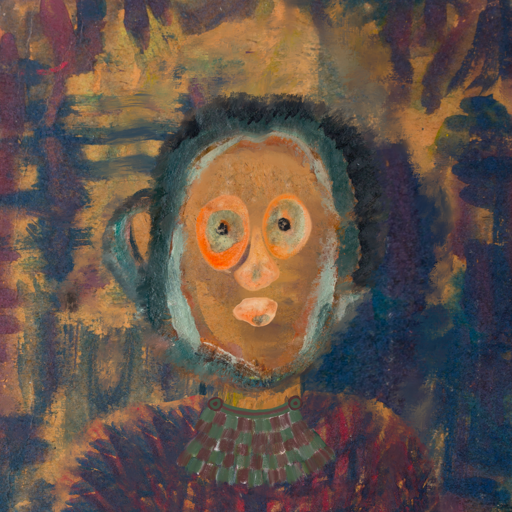
Background: InTheSun, Head And Neck Front: In_The_Sun, Face Front: Childish, Bust: In_The_Sun, Hair Front: Boggyland, Head Accessory: Blank, Second Necklace: After_Raid, Necklace: Blank, Baby: Blank